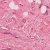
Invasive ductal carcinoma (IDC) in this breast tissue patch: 1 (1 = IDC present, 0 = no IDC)